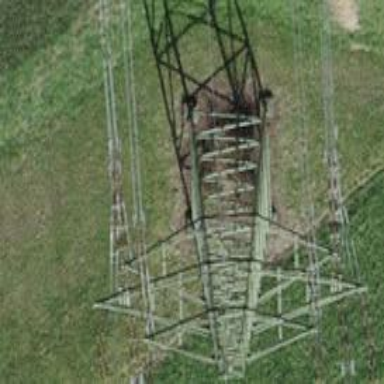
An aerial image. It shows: Power line with three cables connected to substation.